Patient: sex M, age 48
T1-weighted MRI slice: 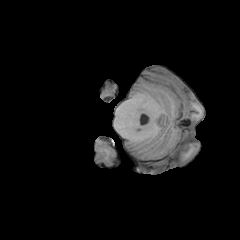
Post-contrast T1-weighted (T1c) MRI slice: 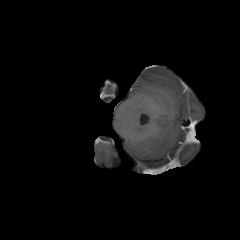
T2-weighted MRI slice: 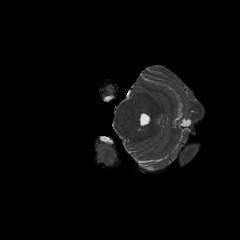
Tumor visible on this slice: no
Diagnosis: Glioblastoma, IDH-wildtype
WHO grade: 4